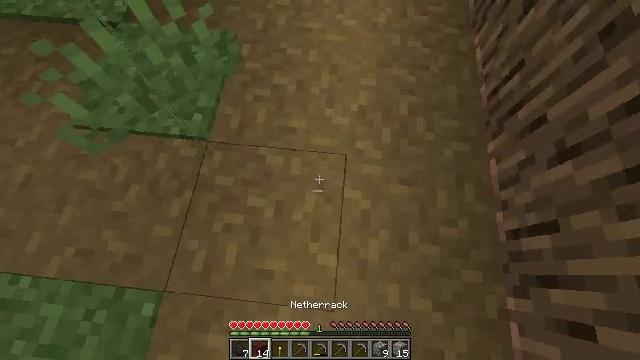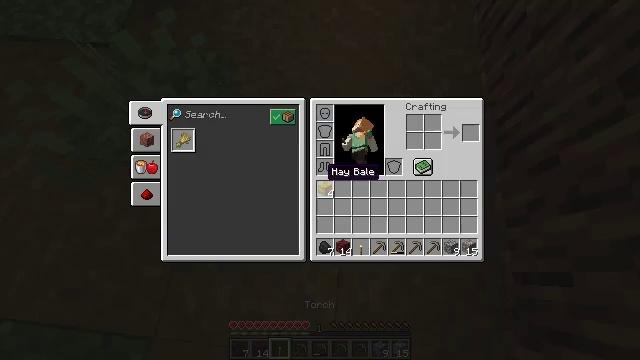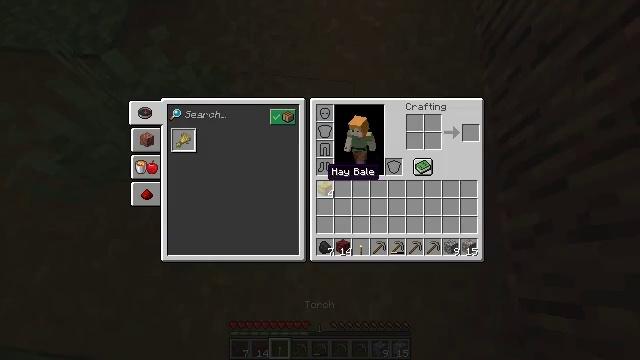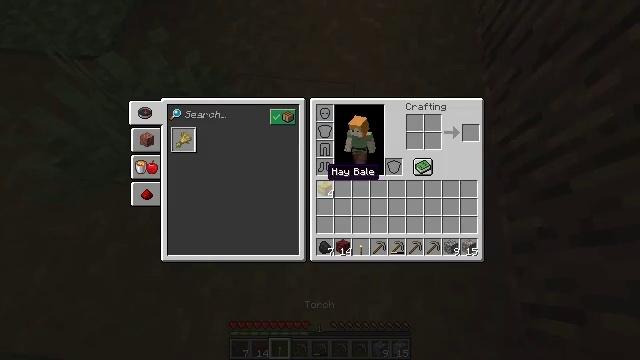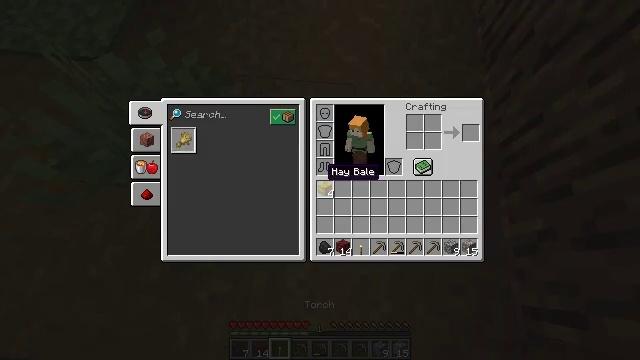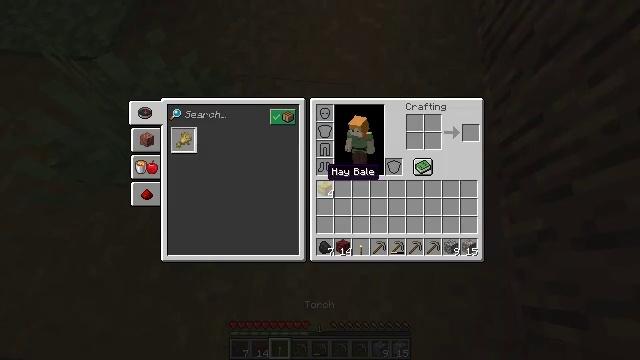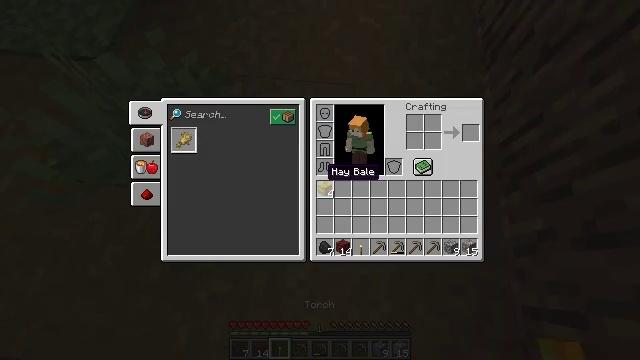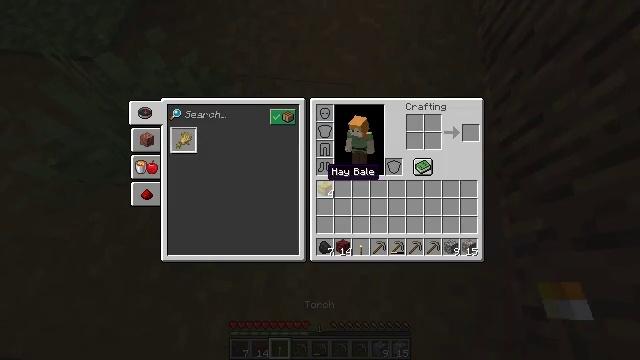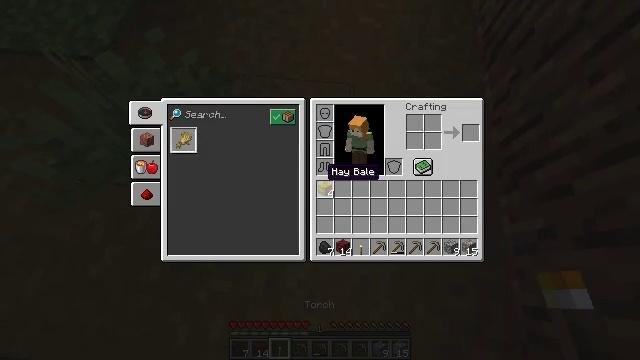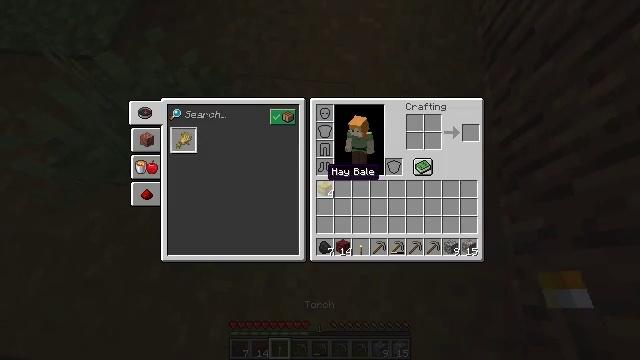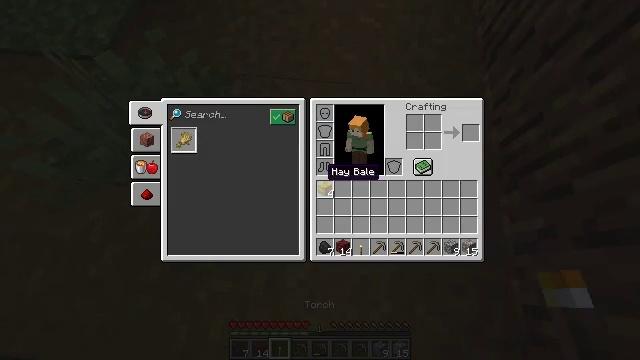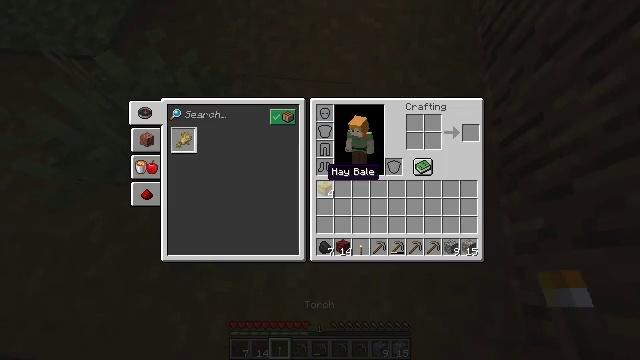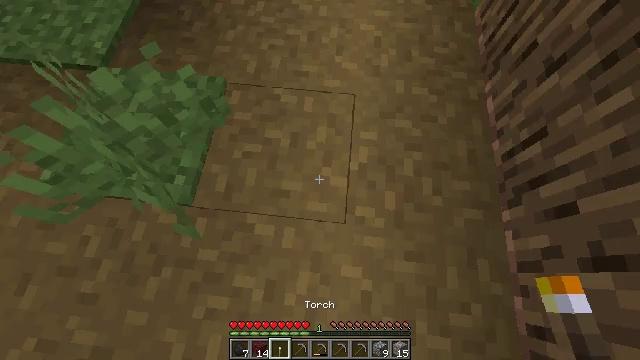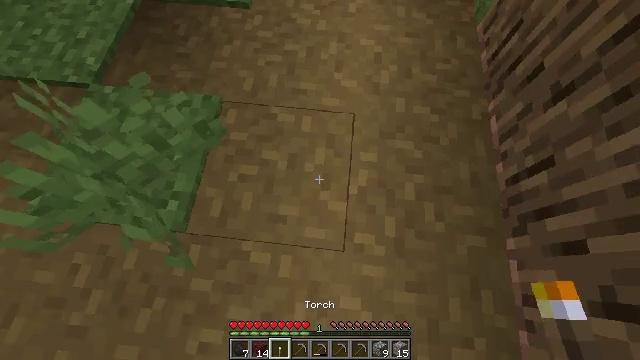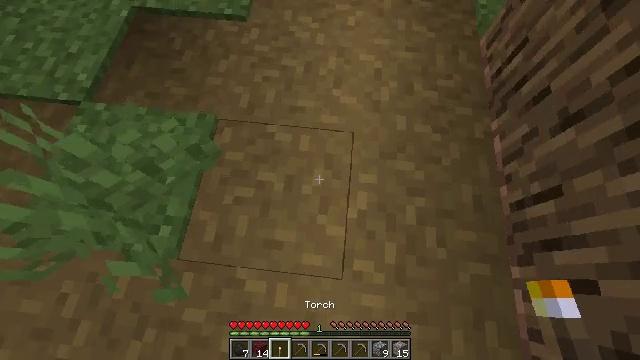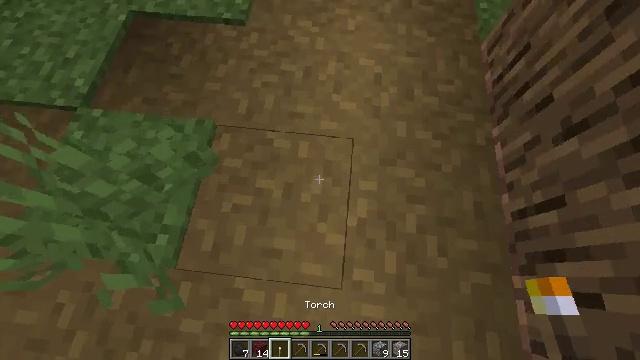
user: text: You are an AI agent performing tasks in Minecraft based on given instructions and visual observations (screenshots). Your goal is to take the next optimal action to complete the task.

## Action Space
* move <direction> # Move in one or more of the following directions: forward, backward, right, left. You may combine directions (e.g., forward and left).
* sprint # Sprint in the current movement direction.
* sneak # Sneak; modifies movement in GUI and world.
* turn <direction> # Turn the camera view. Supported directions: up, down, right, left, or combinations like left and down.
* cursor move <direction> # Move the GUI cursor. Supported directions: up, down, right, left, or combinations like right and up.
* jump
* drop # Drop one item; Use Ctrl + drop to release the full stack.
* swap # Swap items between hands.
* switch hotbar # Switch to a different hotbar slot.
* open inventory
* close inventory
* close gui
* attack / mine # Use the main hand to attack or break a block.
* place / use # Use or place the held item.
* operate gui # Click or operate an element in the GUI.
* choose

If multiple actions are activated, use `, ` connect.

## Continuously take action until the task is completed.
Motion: motion action
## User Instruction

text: Collect oak stairs from a structure.
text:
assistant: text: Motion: move forward, open inventory
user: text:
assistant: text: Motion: move forward, open inventory
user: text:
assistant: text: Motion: move forward, open inventory
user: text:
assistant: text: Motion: move forward, open inventory
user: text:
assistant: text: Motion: move forward, open inventory
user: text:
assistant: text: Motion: move forward, open inventory
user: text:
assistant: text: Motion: move forward, open inventory
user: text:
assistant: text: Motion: move forward
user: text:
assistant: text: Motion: move forward
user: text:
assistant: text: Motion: move forward
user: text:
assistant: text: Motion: move forward
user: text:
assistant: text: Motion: move forward, close inventory
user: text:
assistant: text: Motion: move forward, close inventory
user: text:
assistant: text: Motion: move forward, close inventory
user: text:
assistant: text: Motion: move forward, close inventory
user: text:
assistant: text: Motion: move forward
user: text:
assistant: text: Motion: move forward
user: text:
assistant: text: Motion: move forward
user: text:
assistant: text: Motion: move forward
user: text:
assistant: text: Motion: move forward
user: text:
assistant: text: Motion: move forward
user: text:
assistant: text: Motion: move forward
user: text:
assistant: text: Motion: move forward
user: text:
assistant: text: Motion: move forward
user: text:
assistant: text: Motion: move forward
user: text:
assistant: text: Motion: move forward
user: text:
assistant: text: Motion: move forward
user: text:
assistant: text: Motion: move forward
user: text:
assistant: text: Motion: move forward
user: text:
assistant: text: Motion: move forward